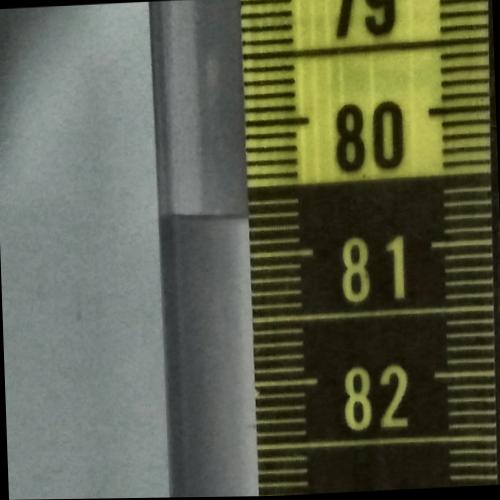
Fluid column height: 80.7 cm